Question: I have created a circle at random place in canvas, but I am unable to move or edit its properties like its label just by clicking and dragging it.
I want to create a circle that is movable by dragging and its properties like label are editable at any time please suggest the edits or new approach to do it. I am a beginner Please help...
'''
import sys
from PyQt5 import QtWidgets
from PyQt5.QtWidgets import QApplication, QMainWindow,QPushButton,QWidget
from PyQt5 import QtGui
from PyQt5.QtCore import QRect,Qt
from PyQt5.QtGui import QPainter,QBrush, QPen
from PyQt5 import QtCore
from random import randint
class Window(QMainWindow):
def __init__(self):
super(Window,self).__init__()
title="layout management"
left=500
top=200
width=500
height=400
iconName="Ash.jpg"
self.setWindowTitle(title)
self.setWindowIcon(QtGui.QIcon(iconName))
self.setGeometry(left, top, width, height)
self.should_paint_circle = False
self.windowcomponents()
self.initUI()
self.show()
def initUI(self):
if self.should_paint_circle:
self.label=QtWidgets.QLabel(self)
self.label.setText('<h2>circle<h2>')
def windowcomponents(self):
button=QPushButton("Add", self)
button.setGeometry(QRect(0, 0, 50, 28))
button.setIcon(QtGui.QIcon("addbutton.png"))
button.setToolTip("<h3>This is for creating random circles<h3>")
button.clicked.connect(self.paintcircle)
button=QPushButton("Generate Report", self)
button.setGeometry(QRect(49,0,150,28))
button.setIcon(QtGui.QIcon("generatereport.png"))
button.setToolTip("This is for generating pdf report of connection between two circles")
button=QPushButton("Save", self)
button.setGeometry(QRect(199,0,120,28))
button.setIcon(QtGui.QIcon("saveicon.png"))
button.setToolTip("This is for saving an image of canvas area")
def paintEvent(self, event):
super().paintEvent(event)
if self.should_paint_circle:
painter = QtGui.QPainter(self)
painter.setRenderHint(QPainter.Antialiasing)
painter.setPen(QPen(Qt.black, 5, Qt.SolidLine))
painter.drawEllipse(randint(0,500), randint(0,500), 100, 100)
self.initUI()
self.label.move(60,100)
def paintcircle(self, painter):
self.should_paint_circle = True
self.update()
app = QApplication(sys.argv)
circle=Window()
circle.show()
sys.exit(app.exec_())
'''
Image showing a circle at random position in window, its not draggable

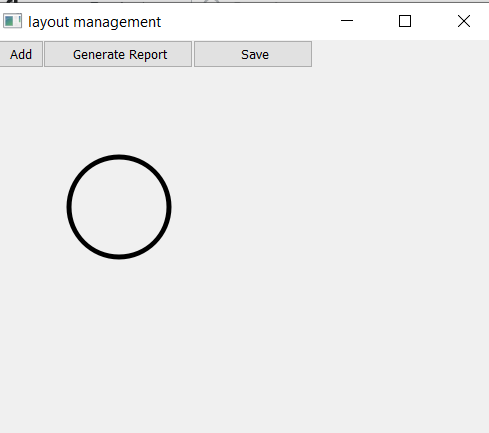
Answer: The solution is similar, the code only changed in how to determine if the pressed point is inside the circle:
'''
import random
import sys
from PyQt5 import QtCore, QtGui, QtWidgets
class Window(QtWidgets.QMainWindow):
def __init__(self):
super(Window, self).__init__()
self.rect = QtCore.QRect()
self.drag_position = QtCore.QPoint()
button = QtWidgets.QPushButton("Add", self)
button.clicked.connect(self.on_clicked)
self.resize(640, 480)
@QtCore.pyqtSlot()
def on_clicked(self):
if self.rect.isNull():
self.rect = QtCore.QRect(
QtCore.QPoint(*random.sample(range(200), 2)), QtCore.QSize(100, 100)
)
self.update()
def paintEvent(self, event):
super().paintEvent(event)
if not self.rect.isNull():
painter = QtGui.QPainter(self)
painter.setRenderHint(QtGui.QPainter.Antialiasing)
painter.setPen(QtGui.QPen(QtCore.Qt.black, 5, QtCore.Qt.SolidLine))
painter.drawEllipse(self.rect)
def mousePressEvent(self, event):
if (
2 * QtGui.QVector2D(event.pos() - self.rect.center()).length()
< self.rect.width()
):
self.drag_position = event.pos() - self.rect.topLeft()
super().mousePressEvent(event)
def mouseMoveEvent(self, event):
if not self.drag_position.isNull():
self.rect.moveTopLeft(event.pos() - self.drag_position)
self.update()
super().mouseMoveEvent(event)
def mouseReleaseEvent(self, event):
self.drag_position = QtCore.QPoint()
super().mouseReleaseEvent(event)
if __name__ == "__main__":
app = QtWidgets.QApplication(sys.argv)
Rect = Window()
Rect.show()
sys.exit(app.exec_())
'''